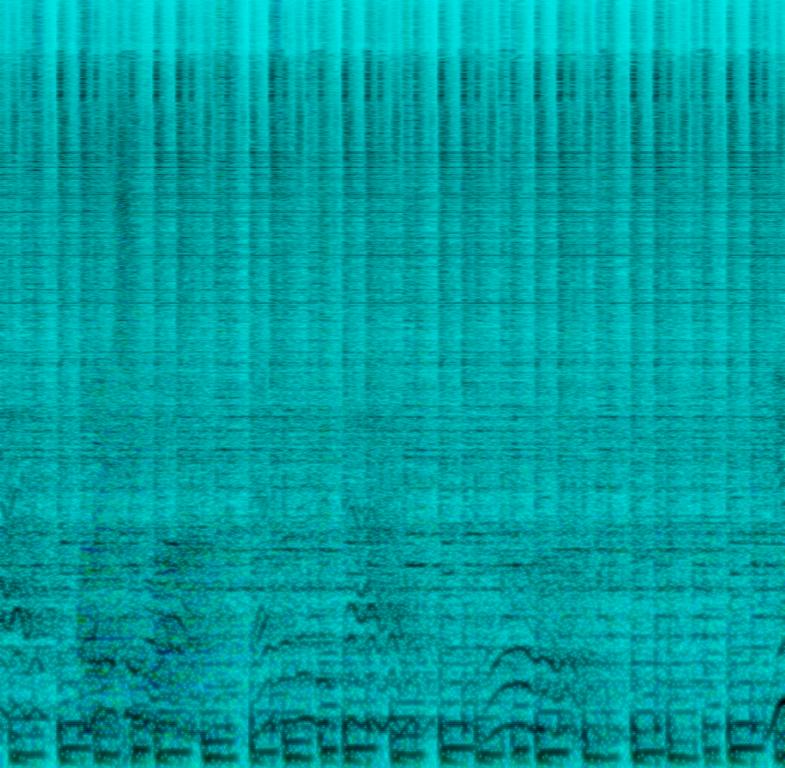
The low quality features a rock song that consists of a muffled passionate male vocal singing over wide acoustic rhythm guitars chords, shimmering cymbals, punchy kick and groovy bass. It sounds addictive, passionate and groovy - like something you would hear in pubs and bars during the 50s.